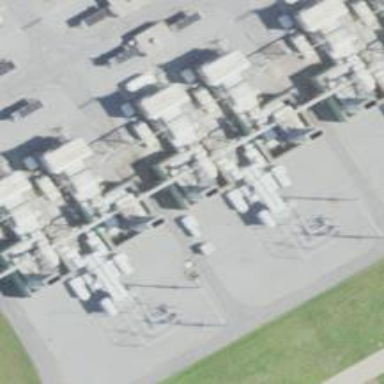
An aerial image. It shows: Gas turbine generator is in use.